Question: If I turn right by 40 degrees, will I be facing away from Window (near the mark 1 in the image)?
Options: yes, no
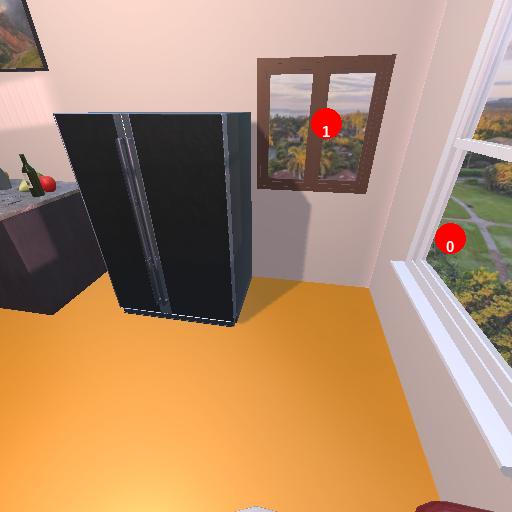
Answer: yes